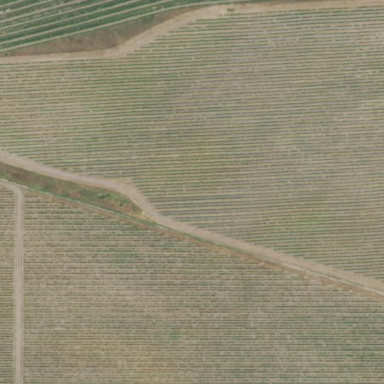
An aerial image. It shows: Vineyard where grapes are grown.